Field crop: maize
Growth stage: 1
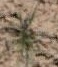
Species: salsola